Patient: sex M, age 81
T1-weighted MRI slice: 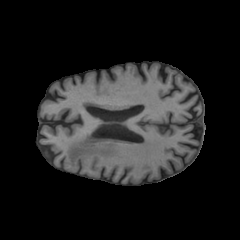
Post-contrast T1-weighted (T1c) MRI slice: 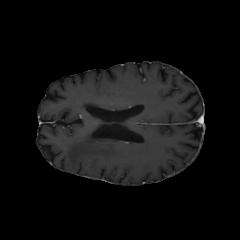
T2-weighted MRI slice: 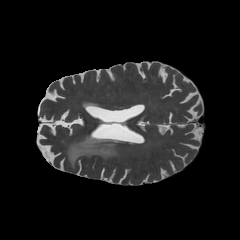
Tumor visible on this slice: yes
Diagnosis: Glioblastoma, IDH-wildtype
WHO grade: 4